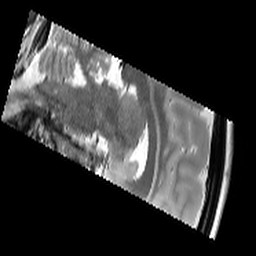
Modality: T2starw
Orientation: sagittal
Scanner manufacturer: siemens
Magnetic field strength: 3 T
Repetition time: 8.1 s
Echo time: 0.05 s